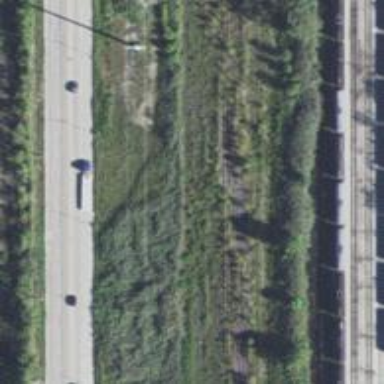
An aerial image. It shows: Abandoned railway yard is depicted.